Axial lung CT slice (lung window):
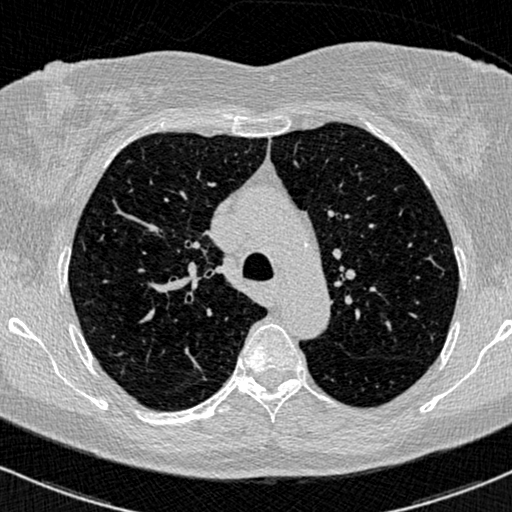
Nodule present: no